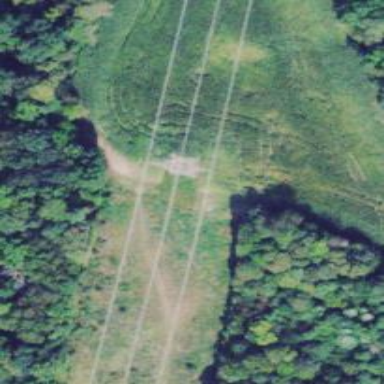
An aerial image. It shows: Lattice structure tower used for power distribution.